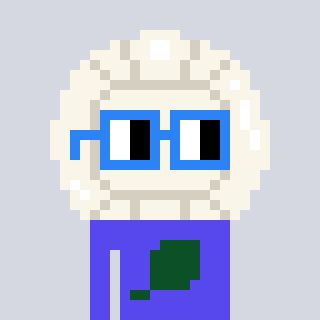
a pixel art character with square blue glasses, a volleyball-shaped head and a computerblue-colored body on a cool background